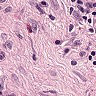
Metastatic tissue present: no